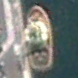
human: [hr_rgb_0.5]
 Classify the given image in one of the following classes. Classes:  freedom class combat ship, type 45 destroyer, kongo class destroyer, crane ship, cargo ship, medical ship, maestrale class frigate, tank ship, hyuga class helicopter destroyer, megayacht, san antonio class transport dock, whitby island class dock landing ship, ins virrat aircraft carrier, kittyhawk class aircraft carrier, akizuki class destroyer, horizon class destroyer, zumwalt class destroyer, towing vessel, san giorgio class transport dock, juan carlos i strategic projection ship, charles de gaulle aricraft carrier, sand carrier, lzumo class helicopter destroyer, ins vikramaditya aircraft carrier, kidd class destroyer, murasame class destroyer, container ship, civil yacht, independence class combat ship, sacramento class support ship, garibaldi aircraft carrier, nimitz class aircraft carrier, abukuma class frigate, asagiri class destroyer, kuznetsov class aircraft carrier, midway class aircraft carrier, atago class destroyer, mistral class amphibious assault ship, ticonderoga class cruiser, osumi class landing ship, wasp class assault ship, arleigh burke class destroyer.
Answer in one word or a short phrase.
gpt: Towing vessel